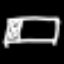
Label: bed